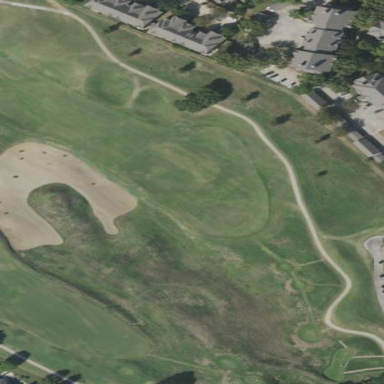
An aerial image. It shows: Golf bunker filled with sandy terrain.